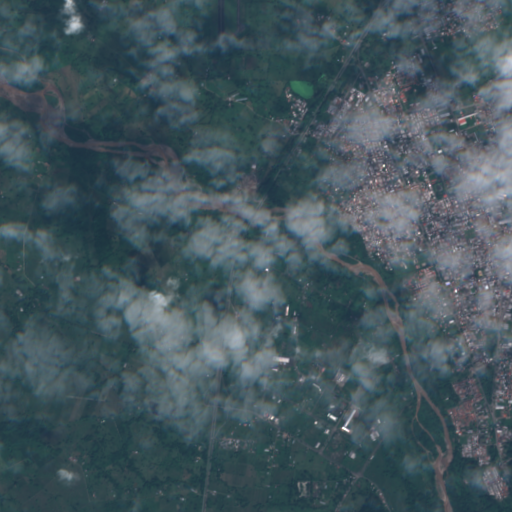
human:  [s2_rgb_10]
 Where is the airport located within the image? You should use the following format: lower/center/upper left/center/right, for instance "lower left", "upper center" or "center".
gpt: The airport is located in the upper center of the image.
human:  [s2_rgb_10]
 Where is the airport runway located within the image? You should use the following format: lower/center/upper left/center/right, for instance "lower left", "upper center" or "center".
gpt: The airport runway is located in the upper center of the image.
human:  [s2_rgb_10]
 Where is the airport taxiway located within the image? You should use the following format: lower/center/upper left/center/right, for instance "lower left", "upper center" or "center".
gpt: The airport taxiway is located in the upper center of the image.
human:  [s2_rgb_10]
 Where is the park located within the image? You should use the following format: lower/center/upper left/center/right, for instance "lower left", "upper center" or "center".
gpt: The park is located in the lower right of the image.
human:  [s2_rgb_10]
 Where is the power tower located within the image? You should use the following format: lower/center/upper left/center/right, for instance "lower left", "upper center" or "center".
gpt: The power tower is located in the lower center of the image.
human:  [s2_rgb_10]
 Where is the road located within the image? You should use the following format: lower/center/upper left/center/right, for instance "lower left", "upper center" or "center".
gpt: There is no road in the image.